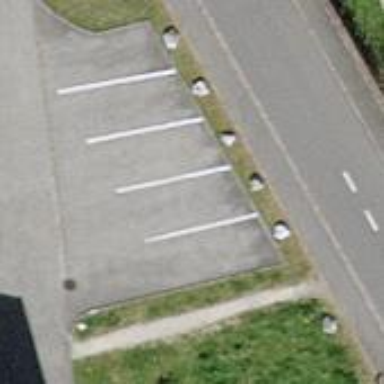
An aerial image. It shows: Parking available on the street side.